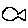
Label: fish